Current action and preconditions to check: path_clear

Your task: For each precondition in the list above, predict whether it will hold at this action.

Consider the current scene as observed from the mobile robot's camera, and analyze the predicted future states of all dynamic agents (e.g., people, animals, vehicles, or any moving entities) within the NEXT SECOND.

IMPORTANT: Only answer "very likely" if you are absolutely certain—based on strong, clear evidence—that a dynamic agent will violate the precondition in the predicted future state. Do NOT answer "very likely" for unlikely, ambiguous, or low-probability risks.

Ask yourself for each precondition: Is there a high probability, with clear and convincing evidence, that the predicted future states of any dynamic agent will interfere with the predicted future state of the currently executing action within the NEXT SECOND, causing that precondition to fail?

Assess the risk level based on these predictions. Use "likely" or "very likely" if motions create a clear risk of interference.

Use "neutral" or "improbable" if agents are nearby but their predicted paths are clearly diverging or non-conflicting.

Failure Risk Categories: "very improbable", "improbable", "neutral", "likely", "very likely"

Answer Format: Output ONLY the probability_of_failure value from these categories: "very improbable", "improbable", "neutral", "likely", "very likely"

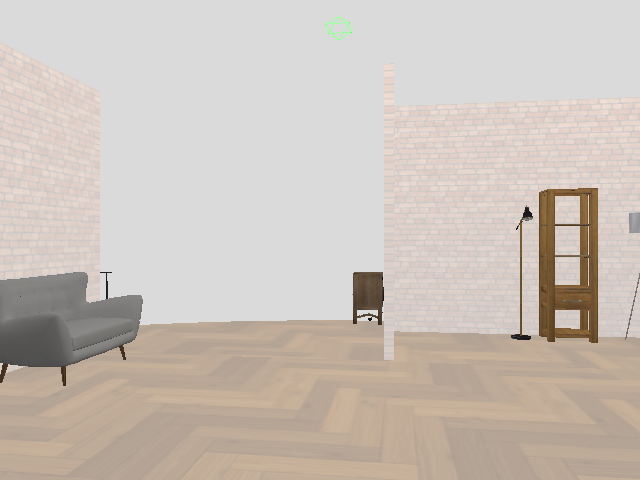

Answer: very improbable